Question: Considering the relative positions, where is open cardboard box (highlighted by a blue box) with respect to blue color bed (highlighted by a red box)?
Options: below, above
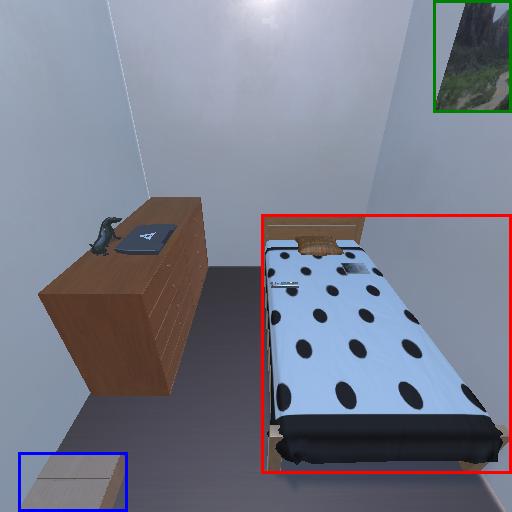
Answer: below